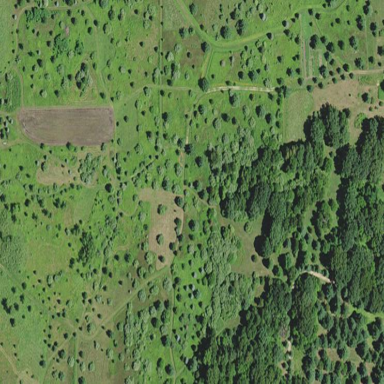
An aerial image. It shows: Beautiful woodland area.